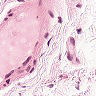
Metastatic tissue present: no